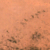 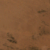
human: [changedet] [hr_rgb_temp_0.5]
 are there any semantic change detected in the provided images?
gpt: Everything remains the same.